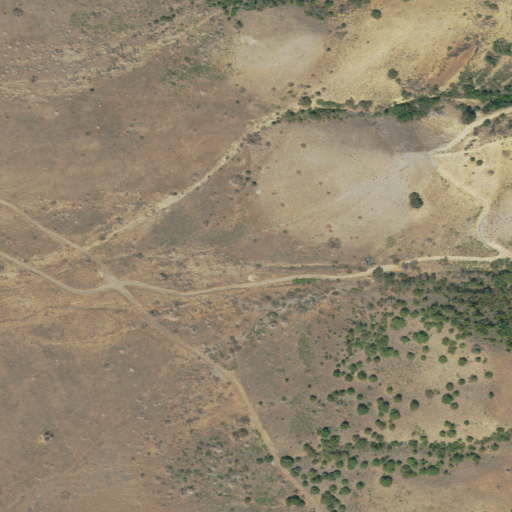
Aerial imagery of valley in Utah named Coldwater Canyon containing shrub, evergreen forest, and deciduous forest